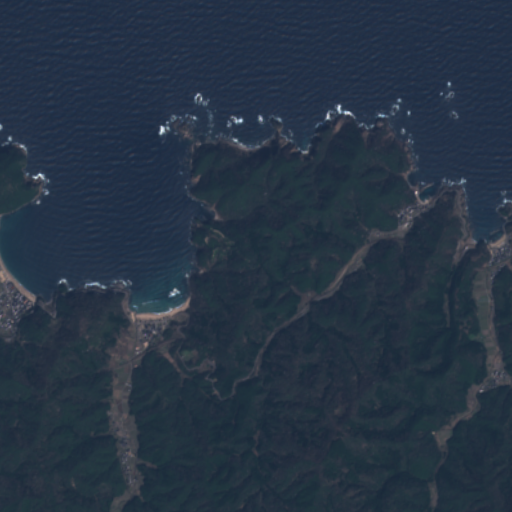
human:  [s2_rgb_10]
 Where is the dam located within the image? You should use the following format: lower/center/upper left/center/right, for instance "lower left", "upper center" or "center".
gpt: The dam is located in the lower left of the image.
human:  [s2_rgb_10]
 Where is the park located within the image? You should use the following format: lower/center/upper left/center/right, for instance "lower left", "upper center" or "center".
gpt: The park is located in the center left of the image.
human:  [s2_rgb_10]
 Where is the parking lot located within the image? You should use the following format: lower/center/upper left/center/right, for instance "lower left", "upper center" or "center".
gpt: The parking lot is located in the center left of the image.
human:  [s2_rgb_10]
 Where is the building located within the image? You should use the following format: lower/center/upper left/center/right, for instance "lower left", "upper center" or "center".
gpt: There is no building in the image.